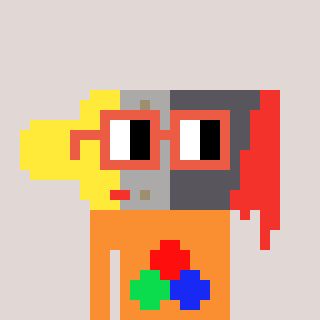
a pixel art character with square orange glasses, a paintbrush-shaped head and a orange-colored body on a warm background